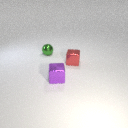
small green metal sphere behind small red metal cube